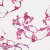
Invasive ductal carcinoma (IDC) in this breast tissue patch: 1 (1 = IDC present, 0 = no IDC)